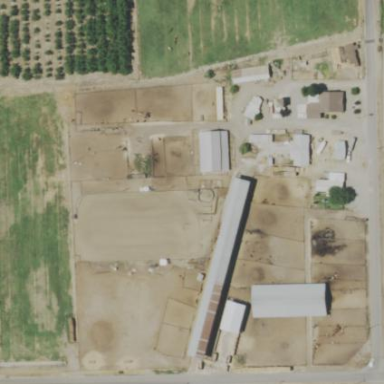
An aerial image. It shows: Farmyard area.